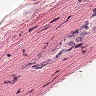
Metastatic tissue present: no